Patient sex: M
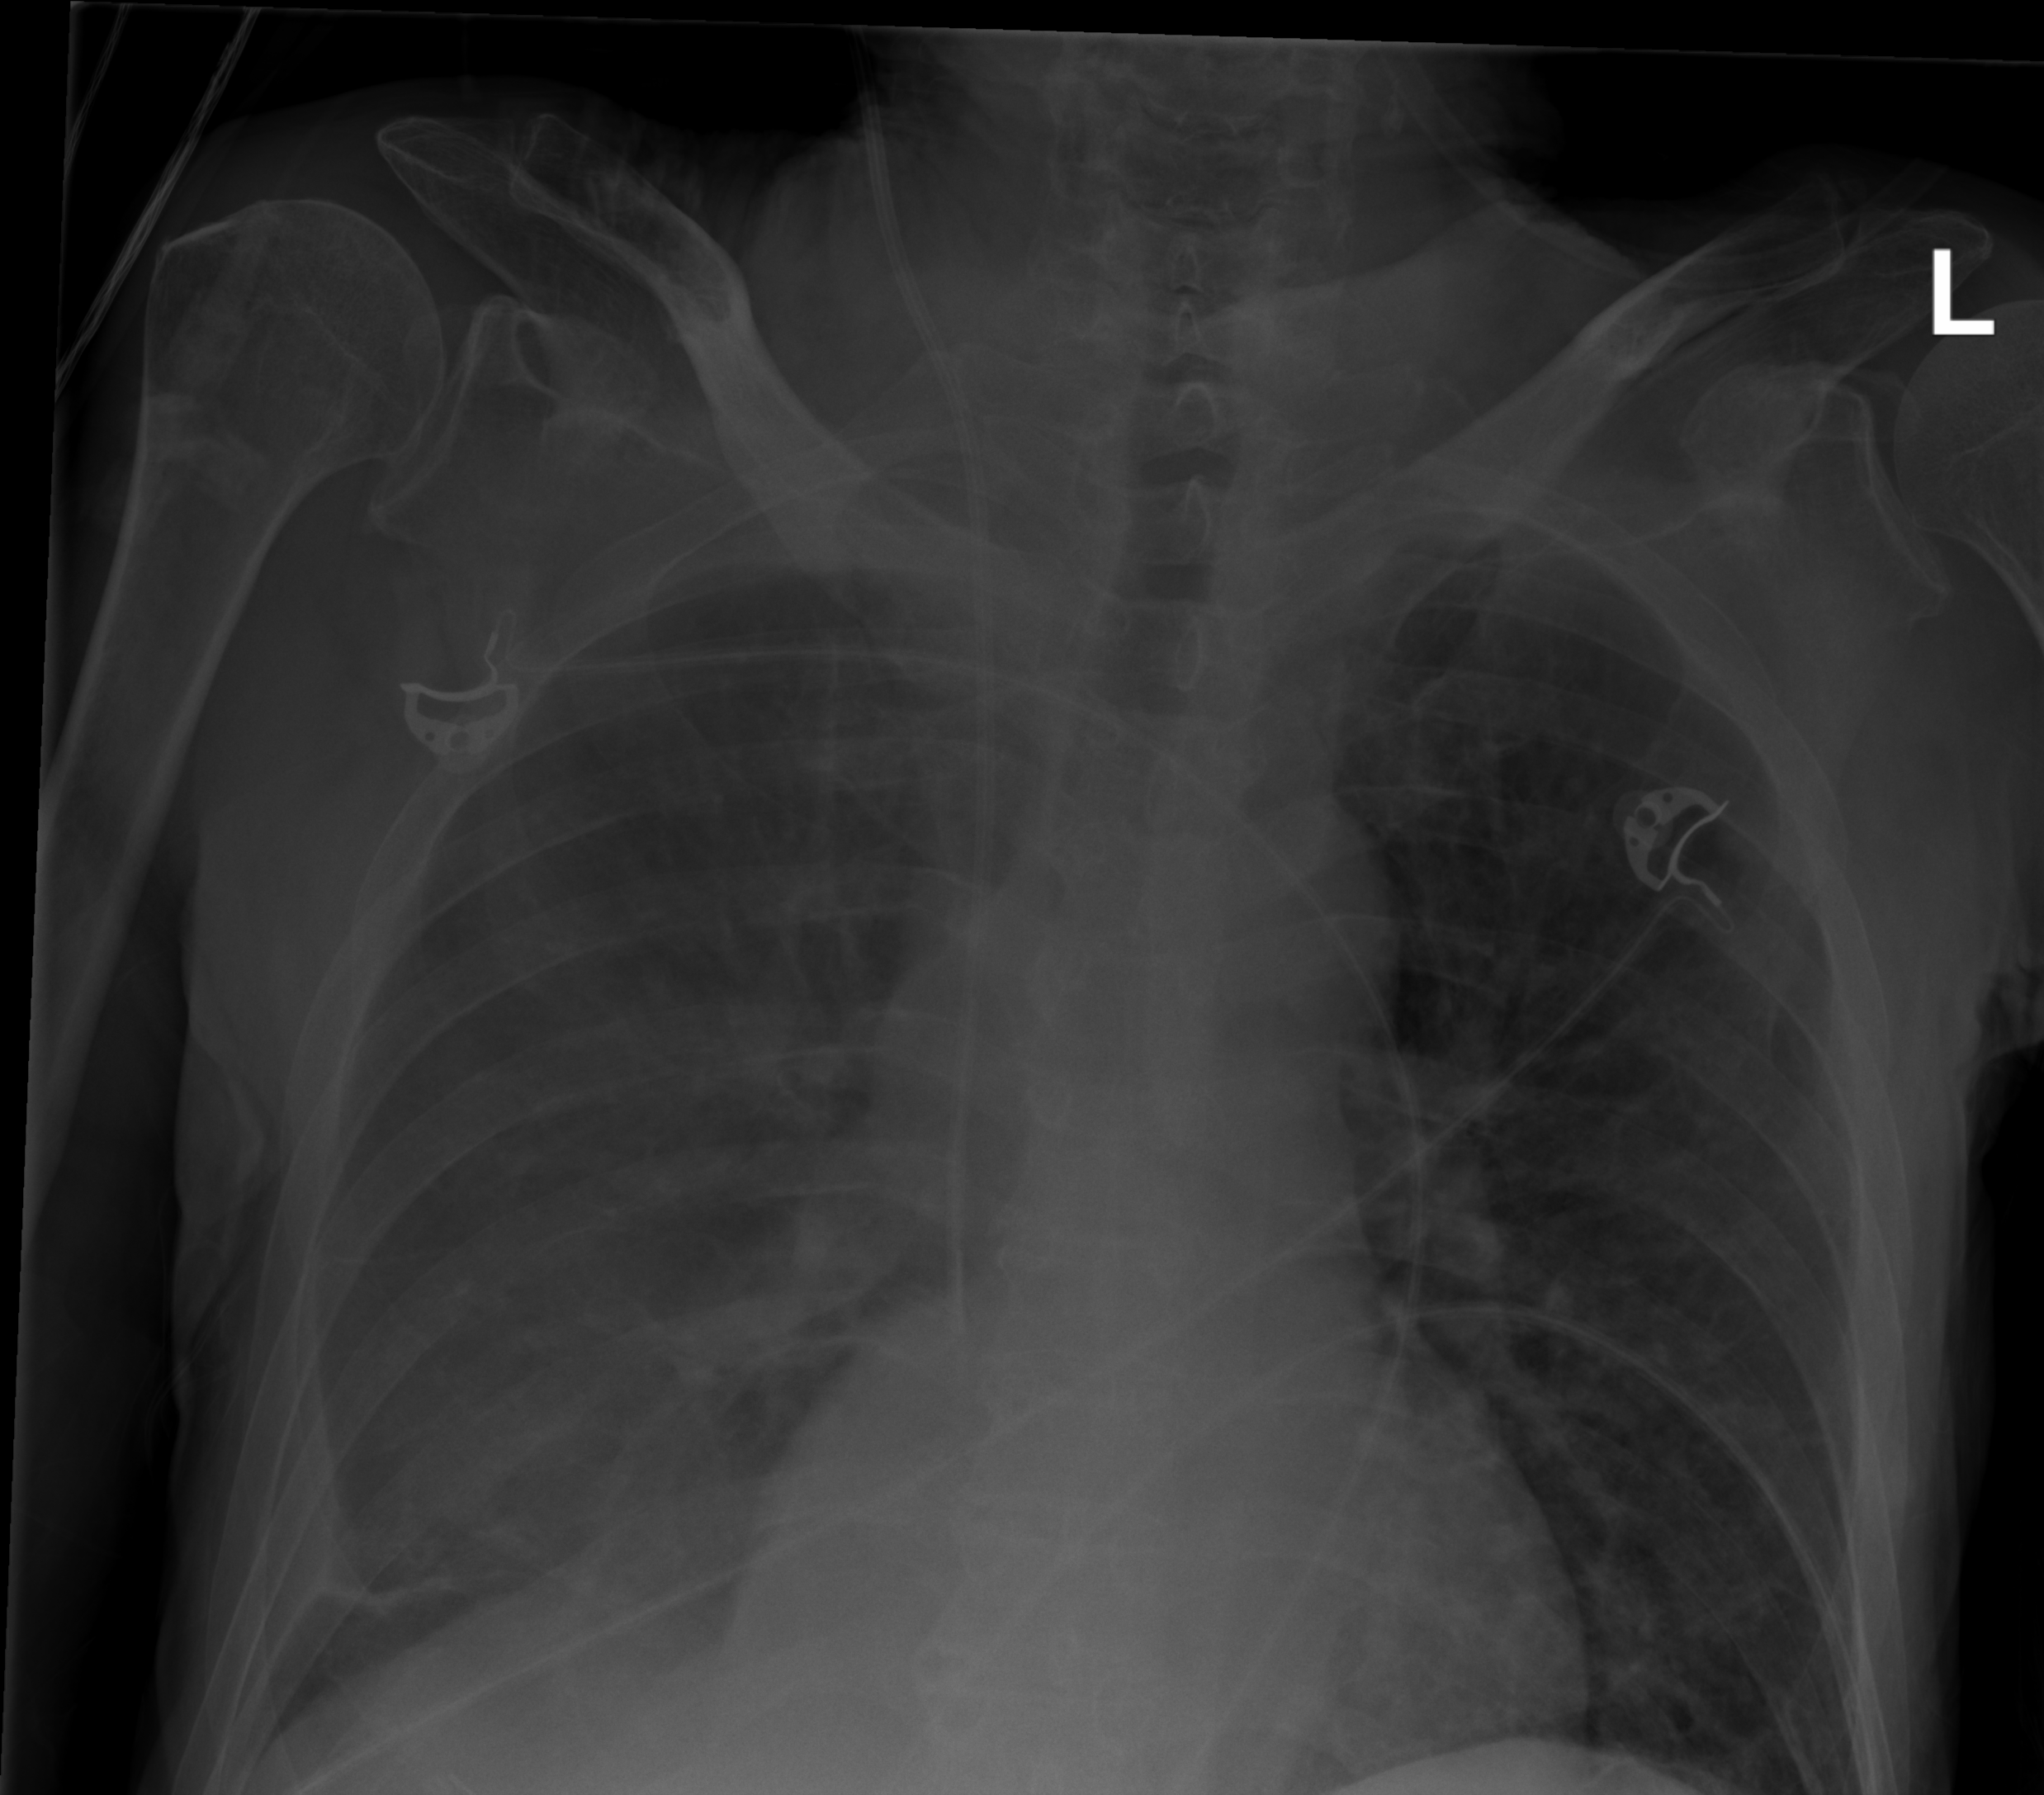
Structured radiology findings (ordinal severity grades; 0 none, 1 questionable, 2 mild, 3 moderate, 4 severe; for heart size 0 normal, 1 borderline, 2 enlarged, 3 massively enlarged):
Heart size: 1
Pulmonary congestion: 0
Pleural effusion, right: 2
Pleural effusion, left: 0
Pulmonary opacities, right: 0
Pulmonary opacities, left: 0
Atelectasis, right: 2
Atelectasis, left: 2